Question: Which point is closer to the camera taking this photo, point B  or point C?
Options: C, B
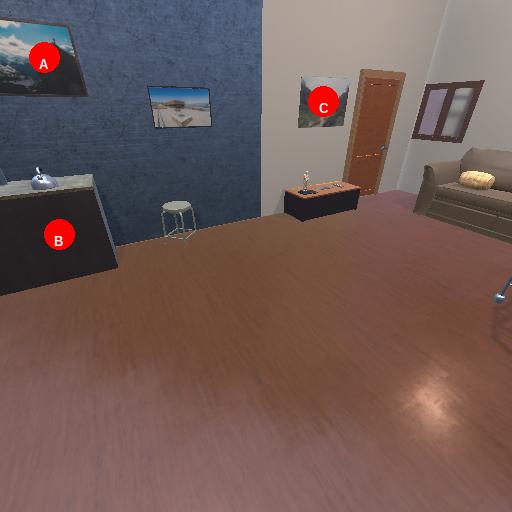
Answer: C